Question:
Basically I have the following tables and I'm trying to list for a given user all his products by category.
Example:
'''
{
user_id: 1
username: xpto
categories: [{
id: 1
name: category_1
products: [{
id: 3
name: prod1
},
{
id: 3
name: prod1
}],
id: 2
name: category_2
products: [{
id: 6
name: prod5
}],
}]
}
'''
The closest I got from my desired result was with this query:
'App\User::with('products.category')->find(1);'
Already spent a lot of hours thinking about this, but no clue, starting to feel desperate. Help please.
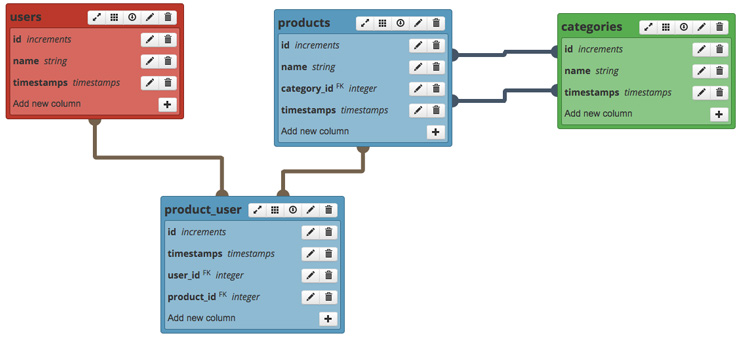
Answer: Eloquent doesn't use a single query with joins to return data, making it a poor choice when you need to filter related tables. Your eloquent call:
'''
App\User::with('products.category')->find(1);
'''
...actually performs several queries.
'''
SELECT * FROM users WHERE id = 1
SELECT * FROM products JOIN product_user ... WHERE user_id = 1
SELECT * FROM categories WHERE id IN (...all of the category_ids returned from products...)
'''
You should immediately see the problem: Eloquent first queries all users and stores them in an array, then uses separate queries to fetch products and categories. Thus you can't sort users by categories.
There are two ways to tackle this:
1. Use Eloquent to fetch users with products and categories (as in the example you provide), then iterate over the results and pull out (and sort) the categories and products.
2. Construct a proper query using joins. User::select('users.name as user_name', 'products.name as product_name', 'categories.name as category_name')
->join('product_user', 'users.id', '=', 'product_user.user_id')
->join('products', 'product_user.product_id', '=', 'products.id')
->join('categories', 'products.category_id', '=', 'categories.id')
->orderBy('categories.name')
->get();
Note that you'll need to specify column aliases if your tables share column names like id, name, etc.